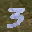
Label: 3